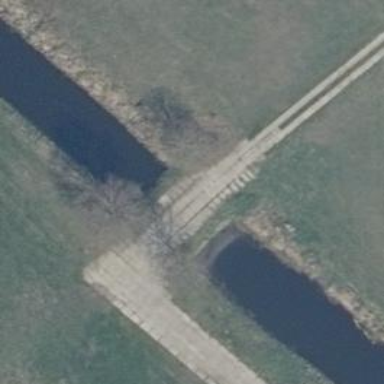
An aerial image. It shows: Track road on bridge with grade 1 track type.